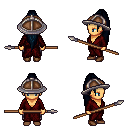
a pixel art fantasy rpg character, female body template, human, tanned skin, red robe, metal pants, raven extra-long topknot hairstyle, chain helm, brown shoes, spear, four views (front, back, left, right), 2x2 character sprite sheet, small pixel art, hard edges, no anti-aliasing